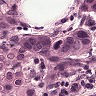
Metastatic tissue present: yes